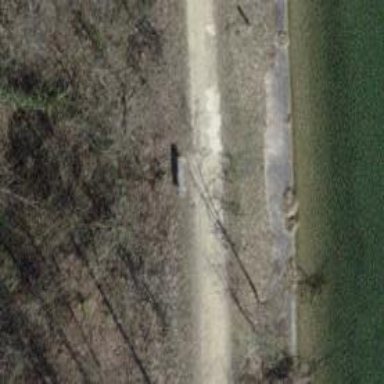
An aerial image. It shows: Bench for seating.